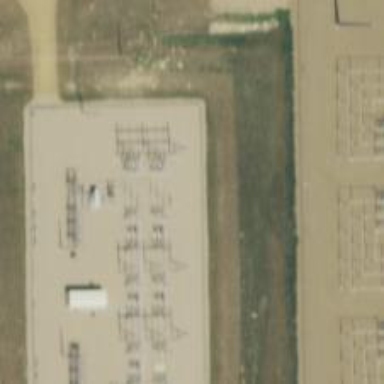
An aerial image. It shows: Switch for power supply.